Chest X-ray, PA view. Patient: 79 years old, sex F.
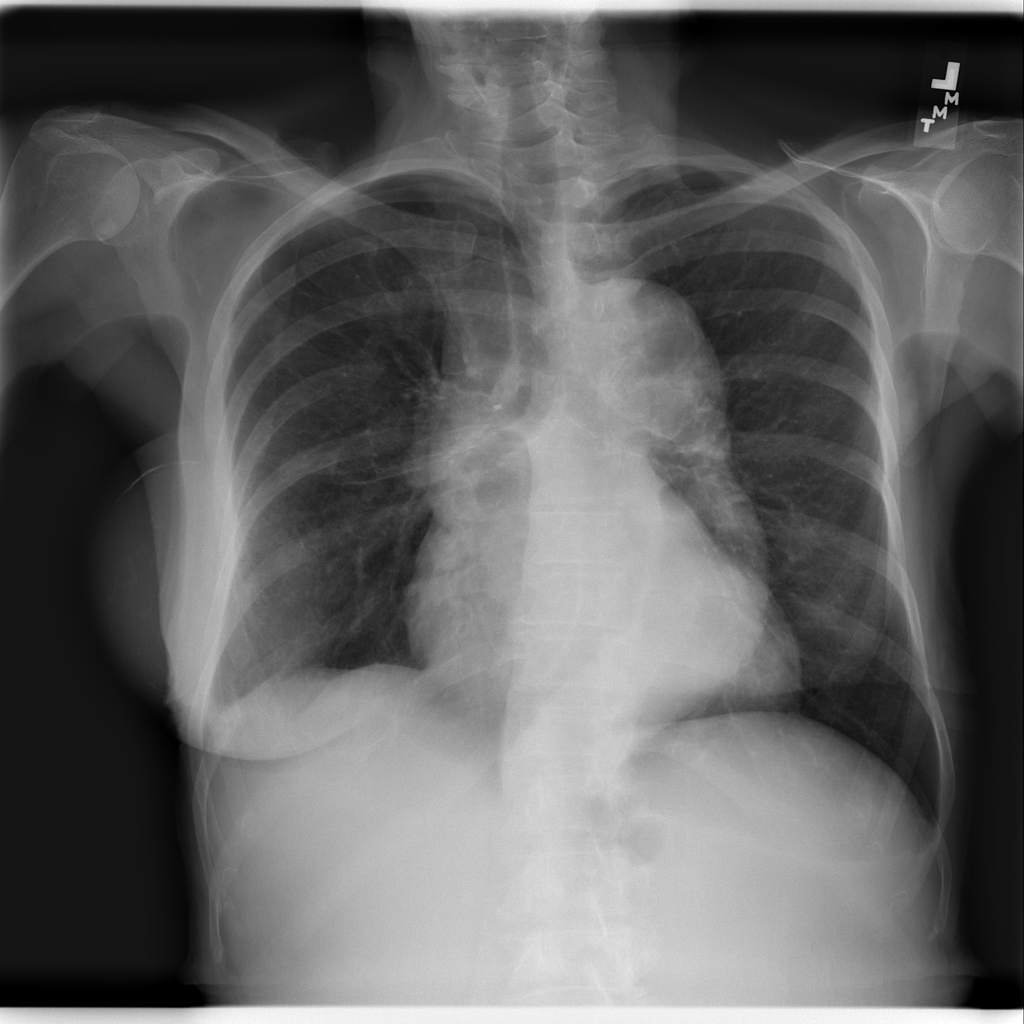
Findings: Cardiomegaly